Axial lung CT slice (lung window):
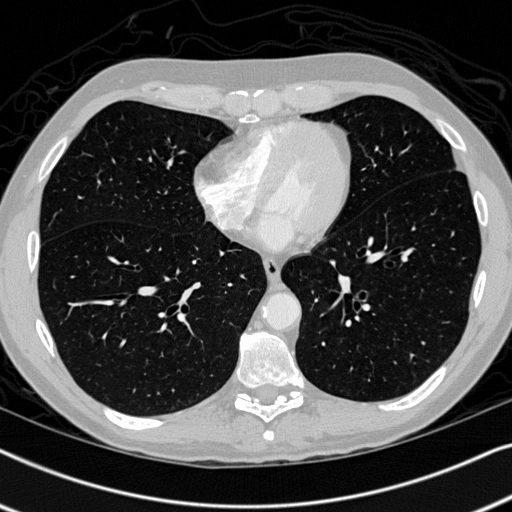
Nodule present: no